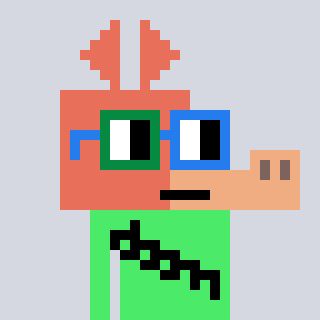
a pixel art character with square green and blue glasses, a aardvark-shaped head and a teal-colored body on a cool background